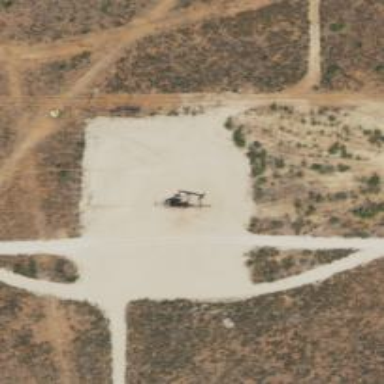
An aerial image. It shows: Petroleum well that is man-made.